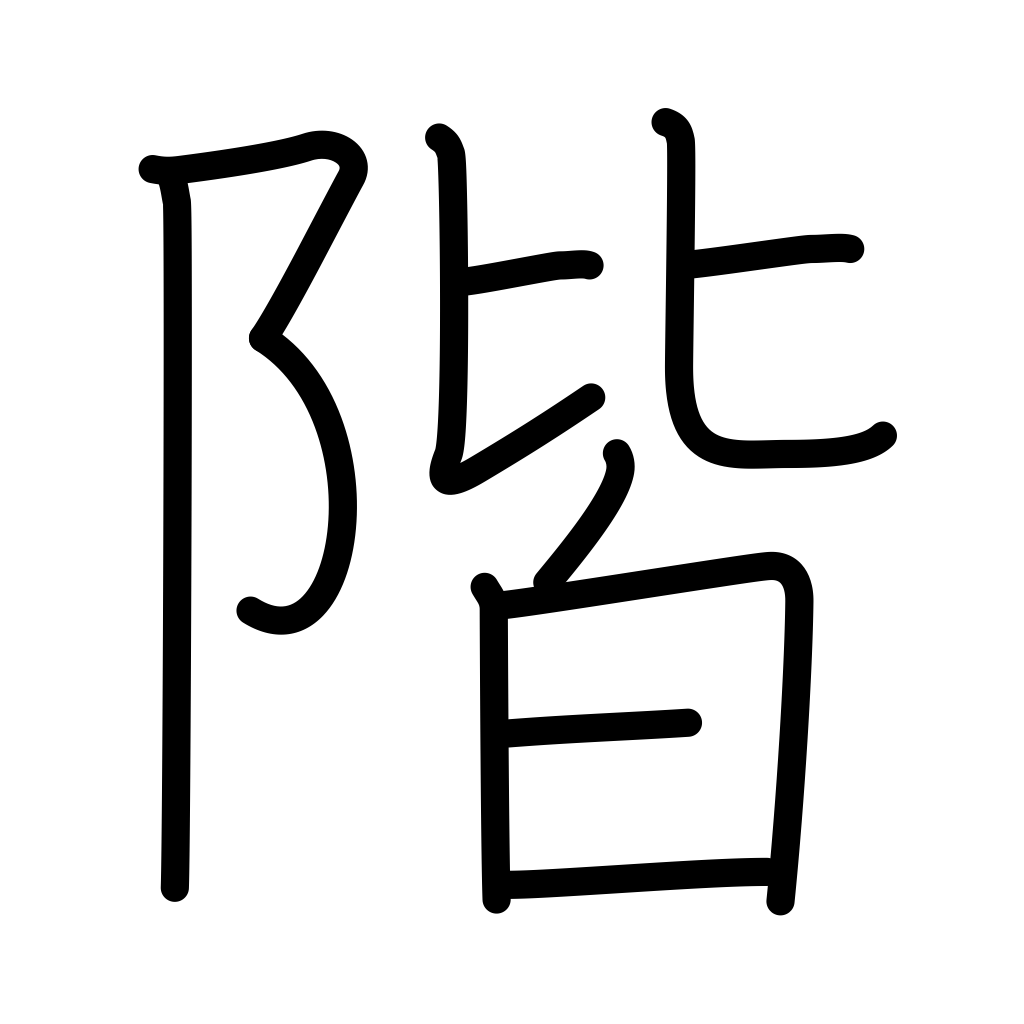
Meaning: storey, stair, counter for storeys of a building